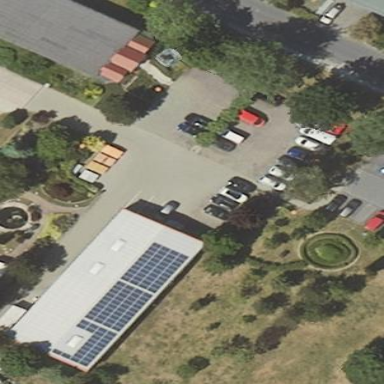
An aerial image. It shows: Office building.